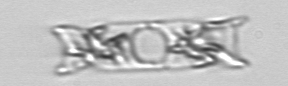
Label: Eucampia